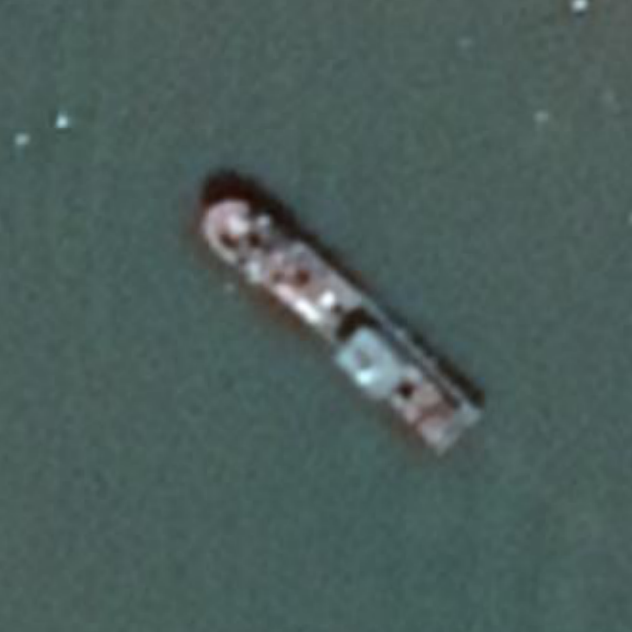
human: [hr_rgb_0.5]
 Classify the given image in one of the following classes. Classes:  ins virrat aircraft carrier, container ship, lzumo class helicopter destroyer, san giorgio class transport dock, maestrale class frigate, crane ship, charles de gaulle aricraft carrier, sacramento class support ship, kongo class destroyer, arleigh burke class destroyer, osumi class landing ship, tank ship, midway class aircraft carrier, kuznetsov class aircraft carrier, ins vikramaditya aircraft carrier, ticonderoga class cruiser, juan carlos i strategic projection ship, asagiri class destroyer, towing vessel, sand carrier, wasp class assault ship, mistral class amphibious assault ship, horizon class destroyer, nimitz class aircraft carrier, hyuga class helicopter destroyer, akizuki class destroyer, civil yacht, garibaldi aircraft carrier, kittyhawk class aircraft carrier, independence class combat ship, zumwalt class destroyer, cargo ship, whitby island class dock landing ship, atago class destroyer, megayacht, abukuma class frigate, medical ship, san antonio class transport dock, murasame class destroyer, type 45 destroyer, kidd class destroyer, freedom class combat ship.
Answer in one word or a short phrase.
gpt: Cargo ship